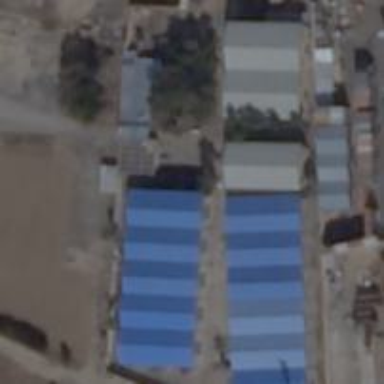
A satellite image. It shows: Industrial area featuring warehouse.